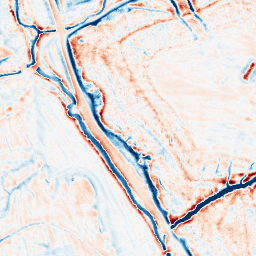
Category: edge_preserving
Decomposition family: bilateral
Decomposition parameters: d: 15
sigma_color: 150
sigma_space: 150
Upsampling method: regularized
Upsampling parameters: scale: 4
lambda_reg: 0.01
Upsampling scale: 4